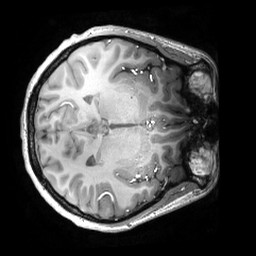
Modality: T1w
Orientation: axial
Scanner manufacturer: philips
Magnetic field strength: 7 T
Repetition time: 0.008 s
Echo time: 0.001974 s